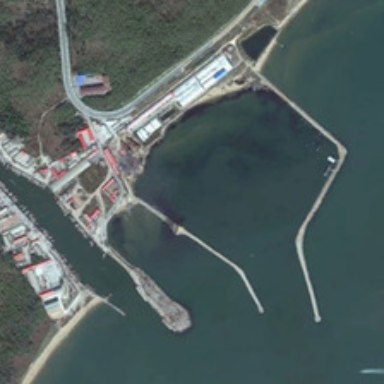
An empty port is near some buildings and many green trees .